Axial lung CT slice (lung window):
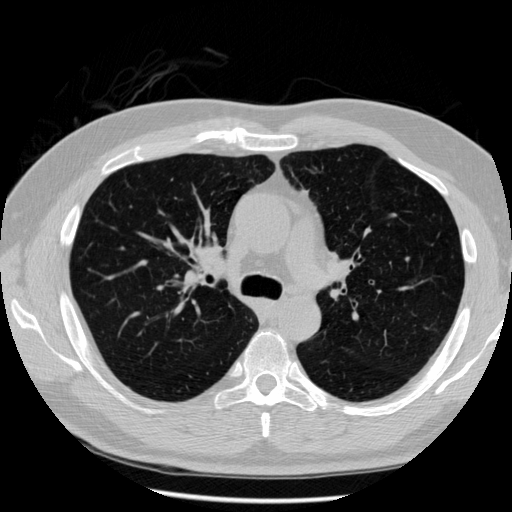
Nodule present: no